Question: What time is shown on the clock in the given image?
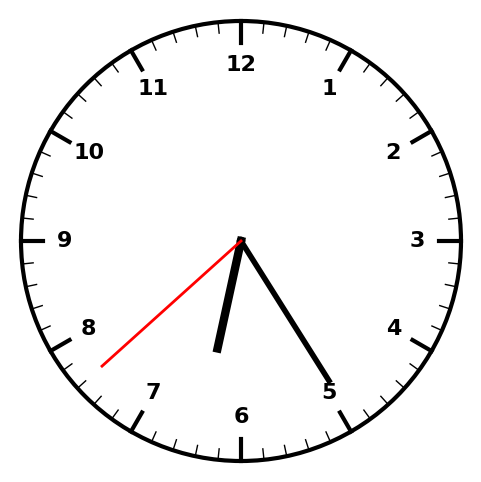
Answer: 06:24:38